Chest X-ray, PA view. Patient: 56 years old, sex F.
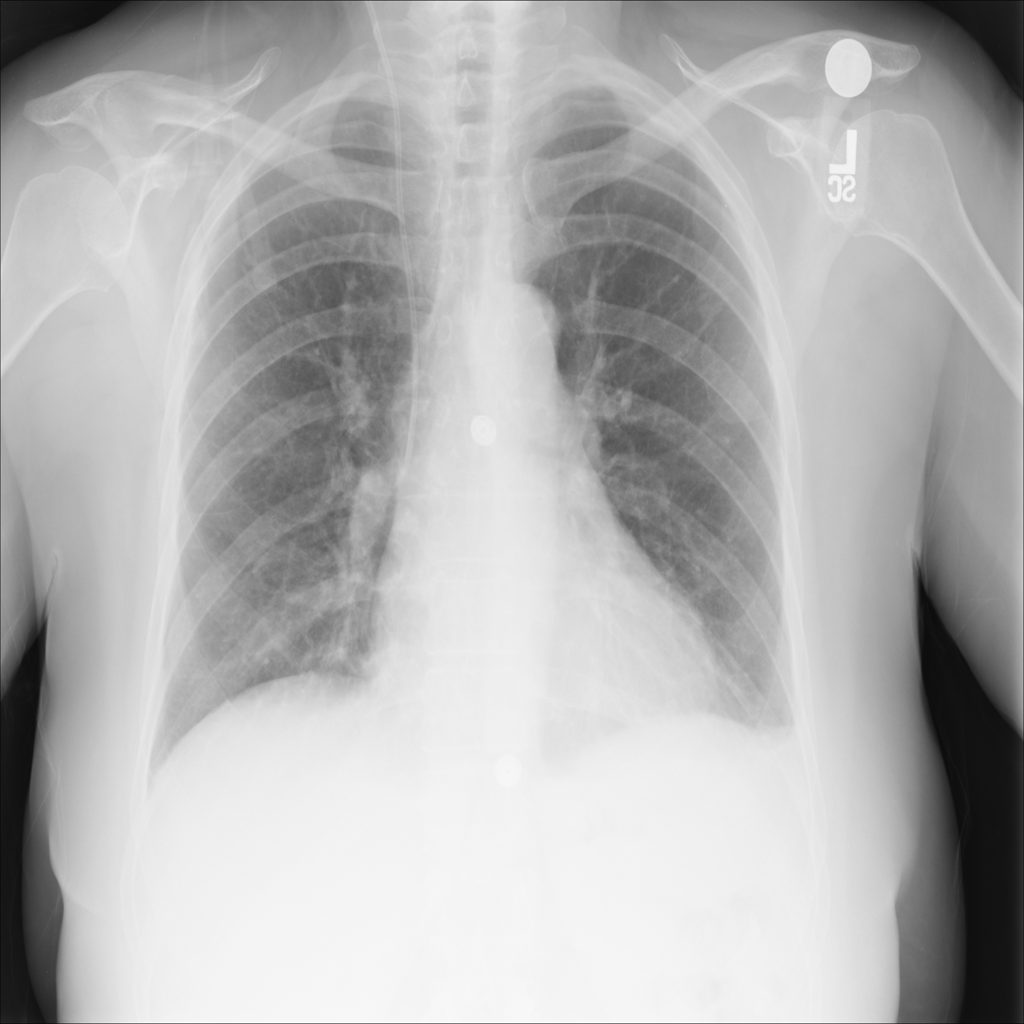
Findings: Effusion, Infiltration